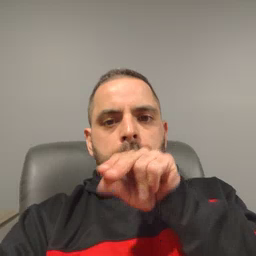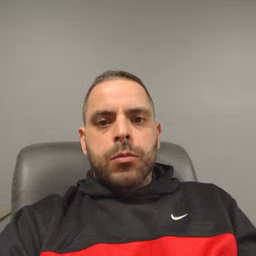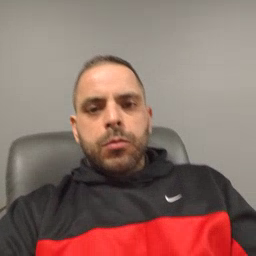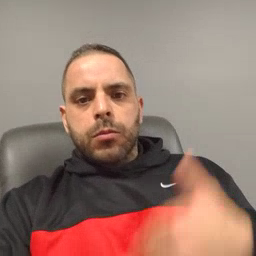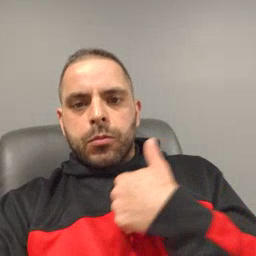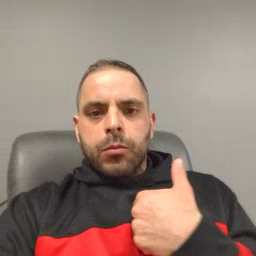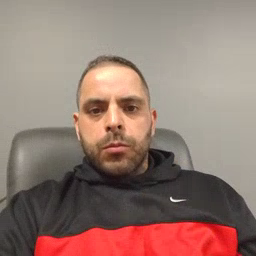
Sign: animal